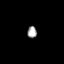
Tissue: prostate
Cell type: T cells
Senescence score: 0.3599
Nuclear area (px): 110
Mean DAPI intensity: 162.845